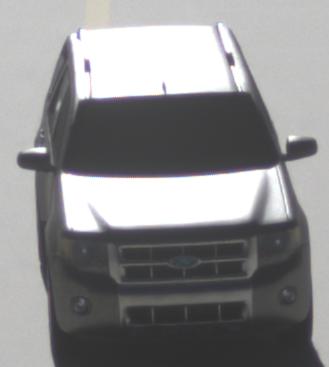
Make: Ford
Model: Escape Hybrid
Detailed model: -
Model produced from: 2004
Model produced until: 2012
Doors: 5
Color: gray
Road condition: dry road
Daytime: morning or afternoon
Contrast: high contrast